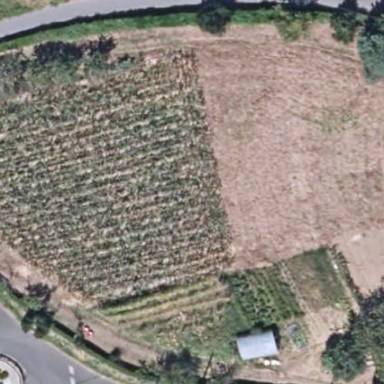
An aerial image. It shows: Farmyard area.